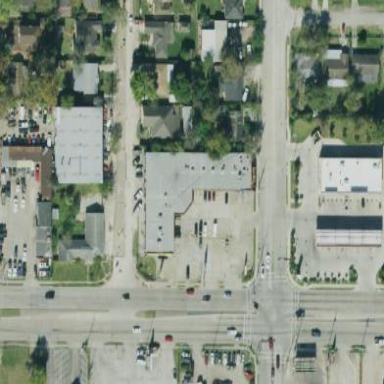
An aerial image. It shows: Retail building.